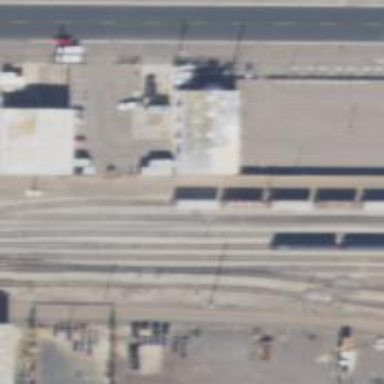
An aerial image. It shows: Railway siding with rails.